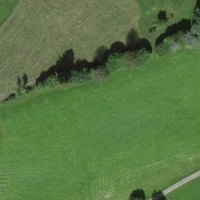
EUNIS habitat code: 24
Species observed at this site:
Pseudochorthippus parallelus